Interaction volume radius: 10 \u00c5
Interaction volume height: 30 \u00c5
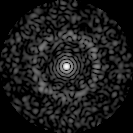
Disorder parameter: 0.8577